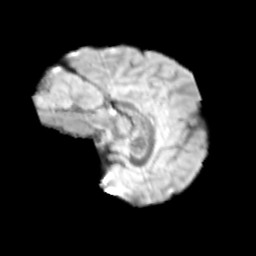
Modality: T2w
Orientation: sagittal
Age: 10
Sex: male
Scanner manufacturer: siemens
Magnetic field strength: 3 T
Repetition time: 3.8 s
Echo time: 0.07 s